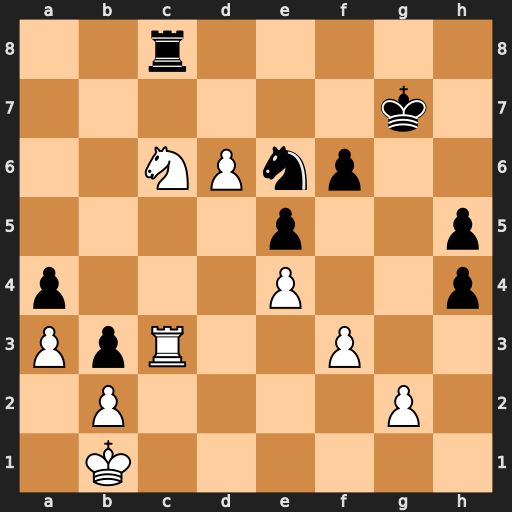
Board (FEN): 2r5/6k1/2NPnp2/4p2p/p3P2p/PpR2P2/1P4P1/1K6
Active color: w
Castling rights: -
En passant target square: -
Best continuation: Nd4 Rxc3 Nxe6+ Kf7 d7 Rd3 d8=Q Rxd8 Nxd8+